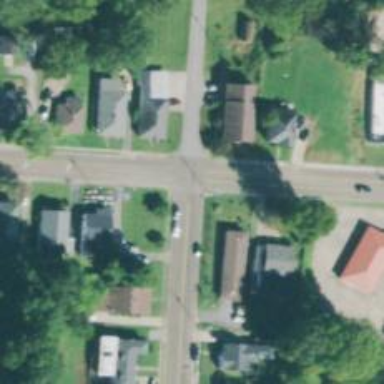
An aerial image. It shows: Residential road.